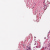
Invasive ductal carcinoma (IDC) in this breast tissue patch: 1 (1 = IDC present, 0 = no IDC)